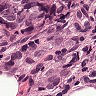
Metastatic tissue present: yes